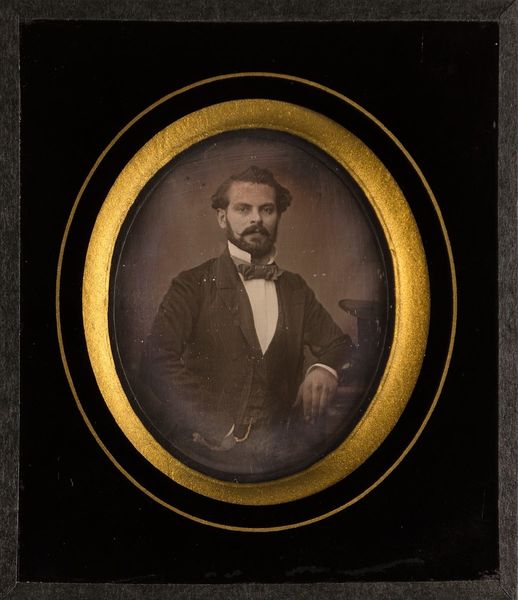
Titel: Herr H. Janssen
Standort: Hamburg
Institution: Museum für Kunst und Gewerbe Hamburg
Schlagwörter: mann, portrait, figur, foto, fotografie, photographie, photo, lichtbild, daguerreotypie, bildwerke, angewandte und bildende kunst, hessische systematik, porträt, porträtfotografie, porträtphotographie, hüftbild